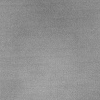
Atmospheric dust classification: dusty